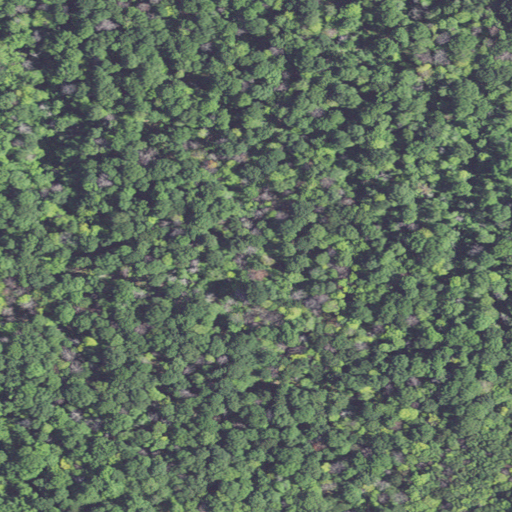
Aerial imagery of island in Wisconsin named Rock Island containing only deciduous forest